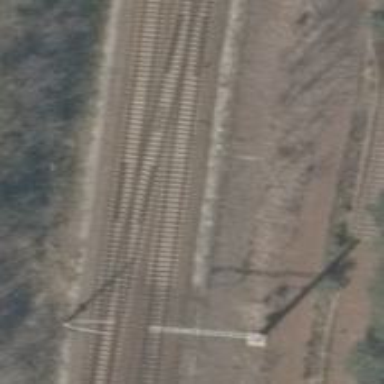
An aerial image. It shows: Railway with electrified contact lines.